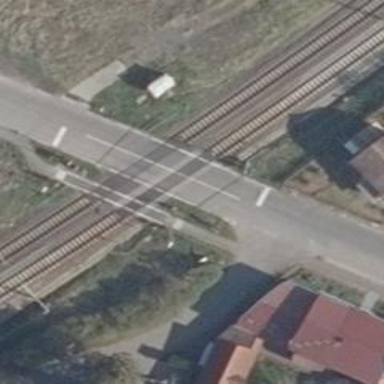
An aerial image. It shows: Level crossing with both lights and saltire in place.